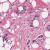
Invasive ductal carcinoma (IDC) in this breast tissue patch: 1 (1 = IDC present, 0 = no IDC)